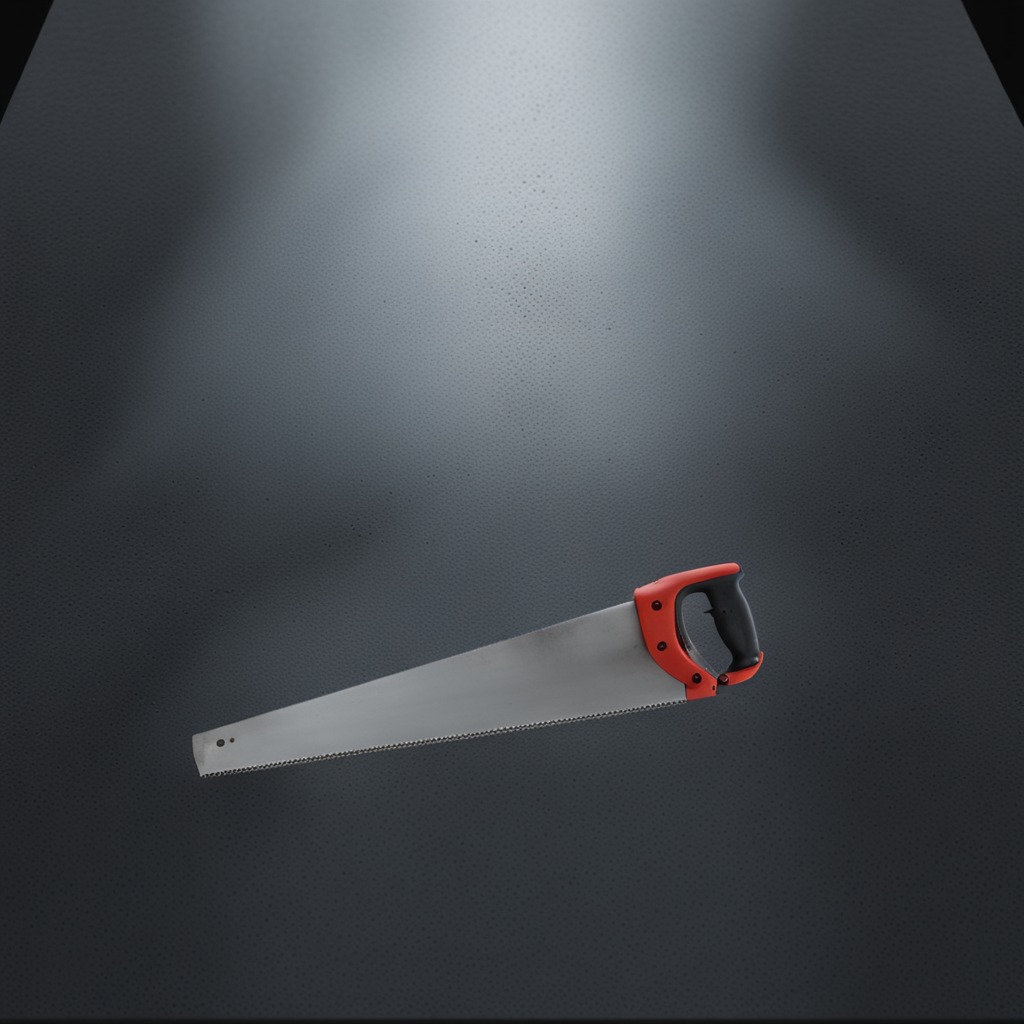
A metal saw is lying on the clean granite table inside a workshop at night.